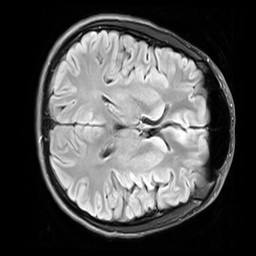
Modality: FLAIR
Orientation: axial
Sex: male
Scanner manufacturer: siemens
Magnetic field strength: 3 T
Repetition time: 10 s
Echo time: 0.09 s